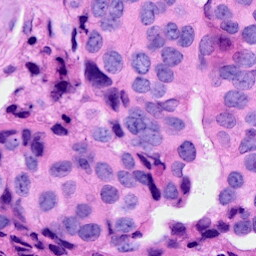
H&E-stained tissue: Breast